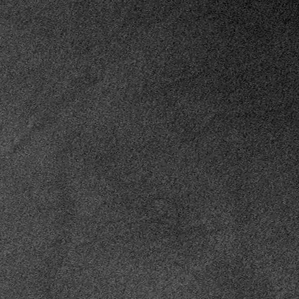
Label: frost